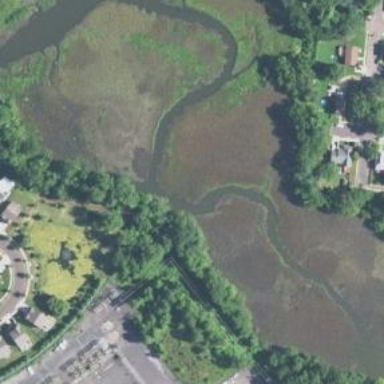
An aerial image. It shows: Marsh wetland.